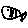
Label: fish